Question: First, I am using TableSorter 2.11.1 and jquery 1.9.1.
i used this demo to group my rows (<URL>
I sort my table by the date and i am grouping it by week like this image

What i want is to add the total of the price of the week in the grouping bar. like the number of rows in the week.
I search in the widget-grouping.js and i find the code to count the number of rows in the week
'''
$tr = c.$table.find('tr.group-header').bind('selectstart', false);
if (wo.group_count) {
$tr.each(function(){
$(this).find('.group-count').html( wo.group_count.replace(/\{num\}/g, $(this).nextUntil('tr.group-header').filter(':visible').length) );
});
}
'''
I am not a expert in jquery so i can't find a way to get the price and add it to the group header.
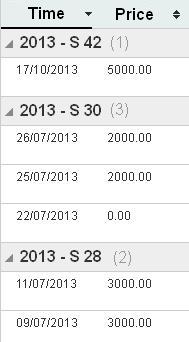
Answer: Actually your question made me realize that the grouping widget lacked this functionality. So, I added two new options in version 2.12.0 (new <URL>:
- 'group_callback'- 'group_complete'
So now you can do something like this (<URL>:
'''
var total = 0,
targetColumn = 1,
$table = $('table');
$table.on('groupingComplete', function(){
// don't include the group header rows
$table.find('tbody tr:not(.group-header)').each(function(){
total += parseFloat( $(this).find('td').eq(targetColumn).text() );
});
$table.find('.group-header .total').html( total );
});
$table.tablesorter({
theme: 'blue',
widthFixed: true,
widgets: ['group'],
widgetOptions: {
// text added to the group header - {num} is the number of rows in that group
group_count: ' ({num})',
// add a group subtotal to the "Numeric" column
group_callback: function ($cell, $rows, column, table) {
// callback allowing modification of the group header labels
// $cell = current table cell (containing group header cells '.group-name' & '.group-count'
// $rows = all of the table rows for the current group; table = current table (DOM)
// column = current column being sorted/grouped
if (column === targetColumn) {
var t, subtotal = 0;
$rows.each(function () {
subtotal += parseInt($(this).find('td').eq(column).text());
});
t = '; <span class="subtotal">' + subtotal +
'</span>/<span class="total"></span>';
$cell.find('.group-count').append(t);
}
}
}
});
'''
If you need to target more than one column, you can change 'targetColumn' into an array, then use 'targetColumn.indexOf(column) >= 0' instead of 'column === targetColumn'.